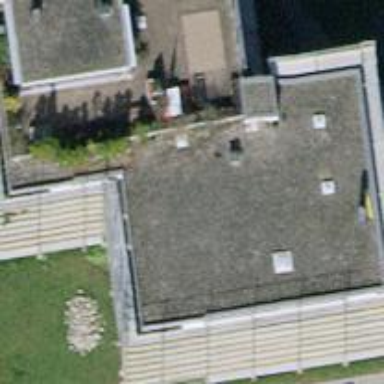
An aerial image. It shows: Flat-roofed apartment building.